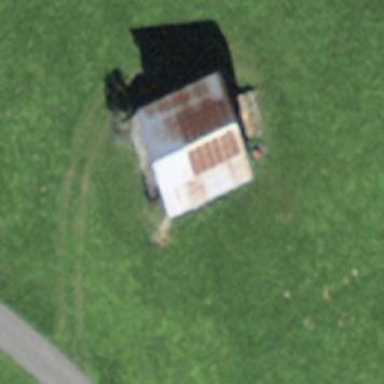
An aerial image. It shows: Rural barn.